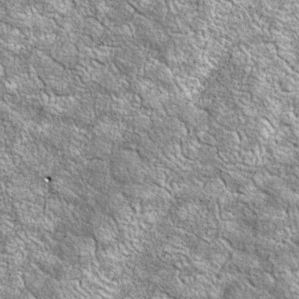
Label: non_frost